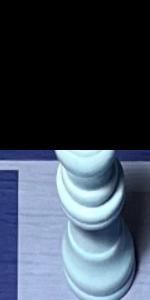
Label: King_White